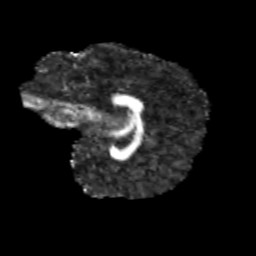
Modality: FA
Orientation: sagittal
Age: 14
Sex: female
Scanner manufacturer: siemens
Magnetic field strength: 3 T
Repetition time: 3.8 s
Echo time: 0.07 s